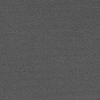
Atmospheric dust classification: dusty